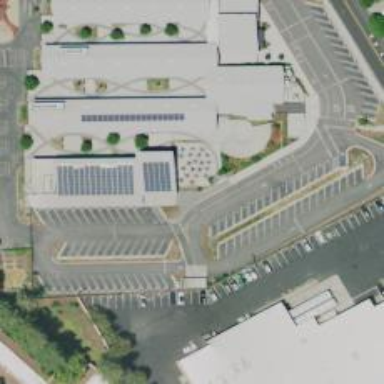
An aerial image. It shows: Parking space.